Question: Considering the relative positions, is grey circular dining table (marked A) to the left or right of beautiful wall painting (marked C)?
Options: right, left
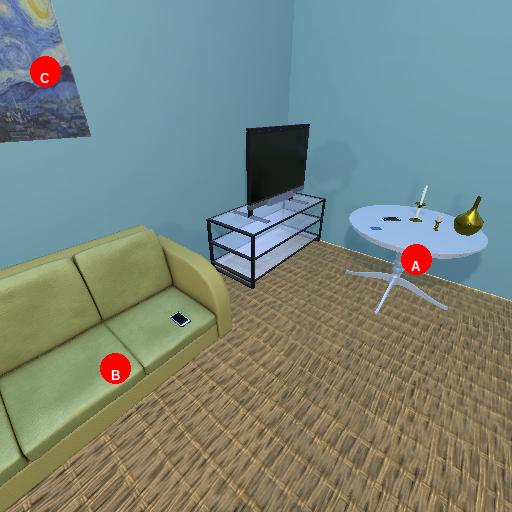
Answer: right